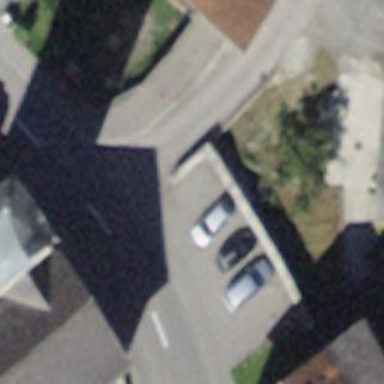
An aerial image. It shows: Street-side parking area.